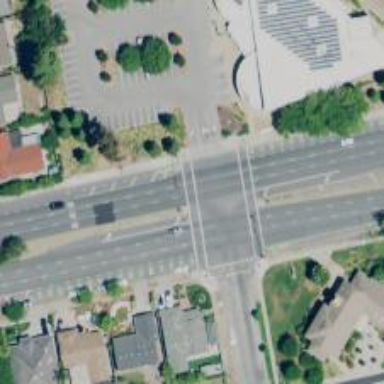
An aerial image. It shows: Solid stop line on the road marking.